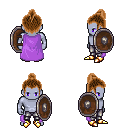
a pixel art fantasy rpg character, male body template, dark elf, purple skin, lavender cape, metal pants, brown short topknot hairstyle, gold boots, shield, four views (front, back, left, right), 2x2 character sprite sheet, small pixel art, hard edges, no anti-aliasing